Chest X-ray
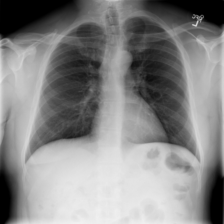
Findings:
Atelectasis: negative
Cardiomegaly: negative
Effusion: negative
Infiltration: negative
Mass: negative
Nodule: negative
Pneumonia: negative
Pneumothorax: negative
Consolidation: negative
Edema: negative
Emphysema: negative
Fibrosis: negative
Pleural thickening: negative
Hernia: negative